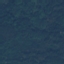
Land use / land cover class: Forest